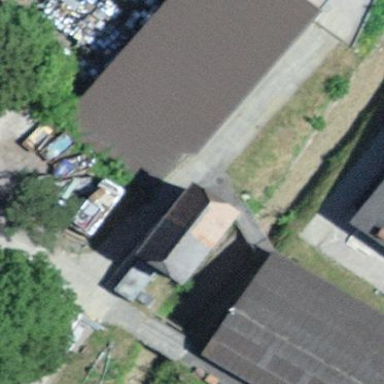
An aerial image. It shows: Warehouse.